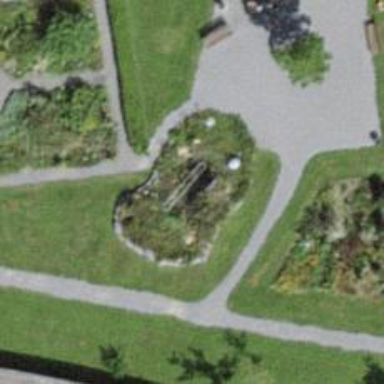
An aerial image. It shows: Fountain.